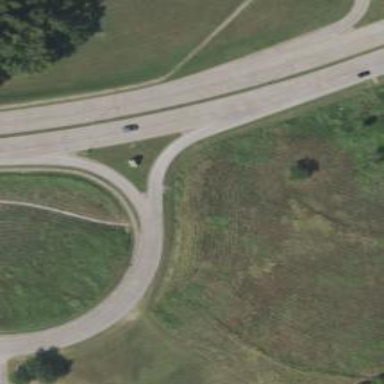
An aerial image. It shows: Secondary link road.